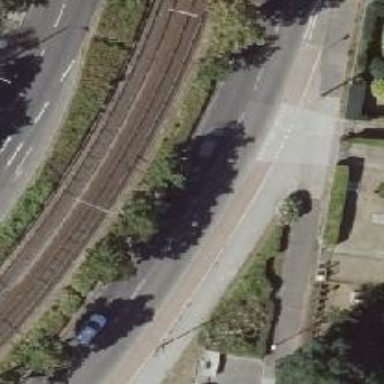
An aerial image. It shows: Secondary road with asphalt surface and lane markings.